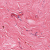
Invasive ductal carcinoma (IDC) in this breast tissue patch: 0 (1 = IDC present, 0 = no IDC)